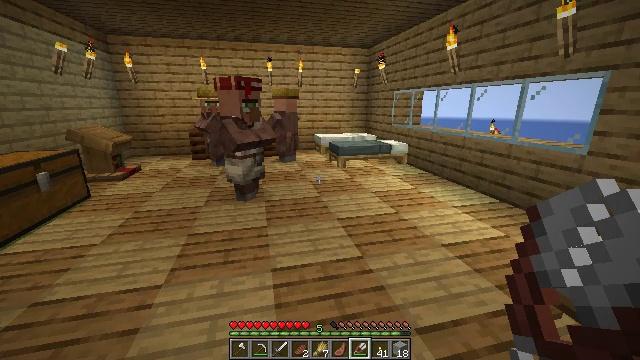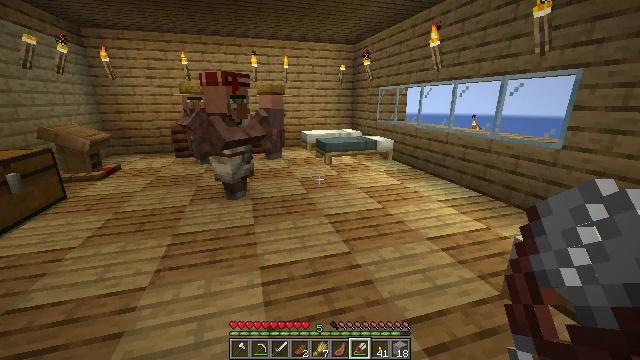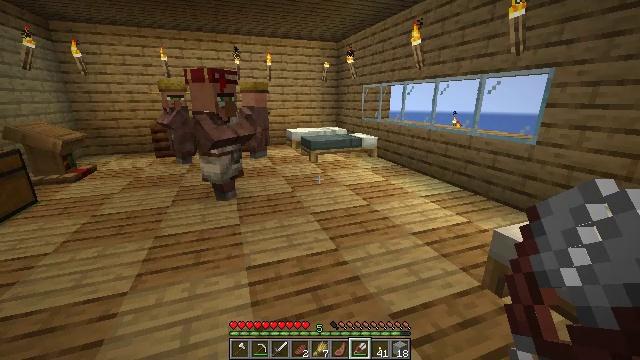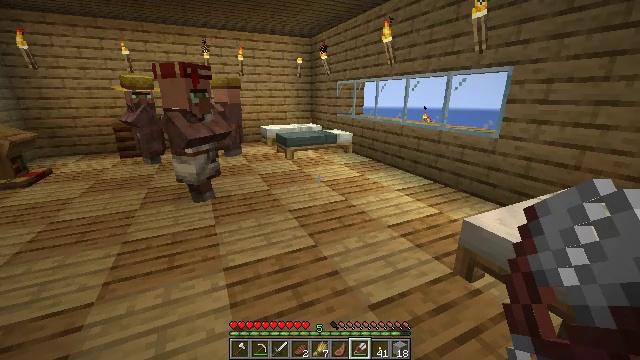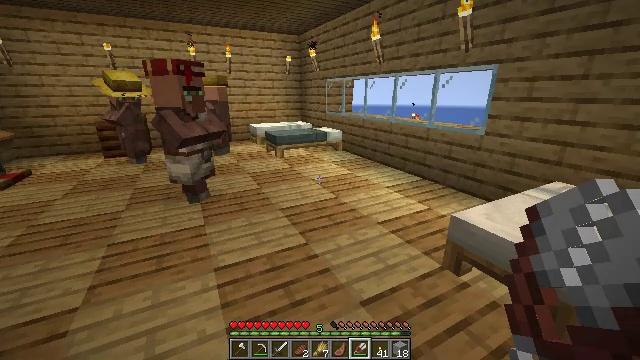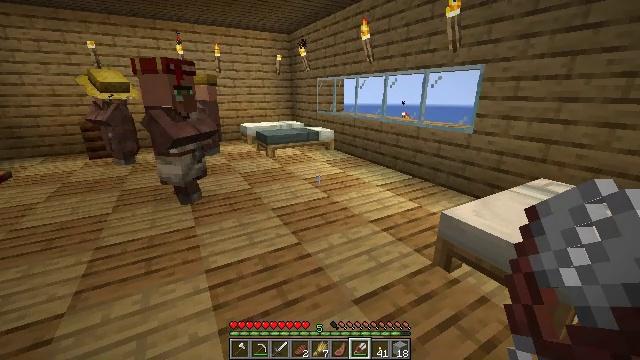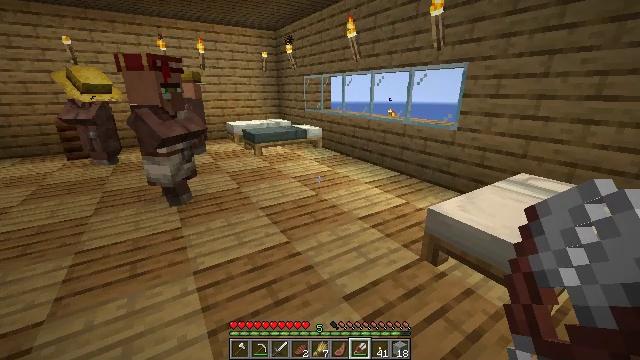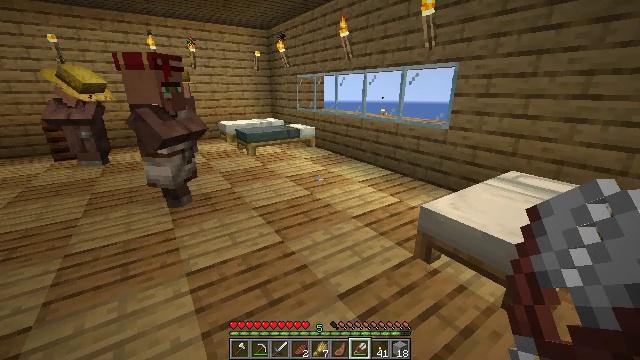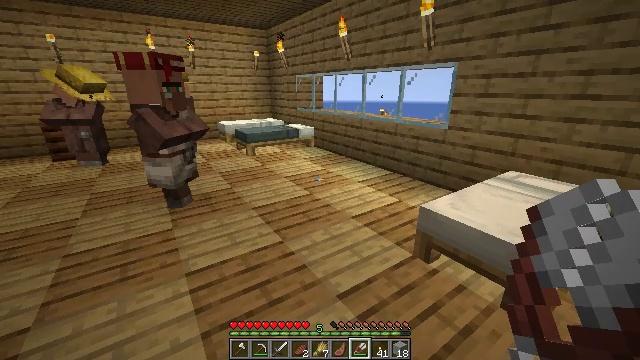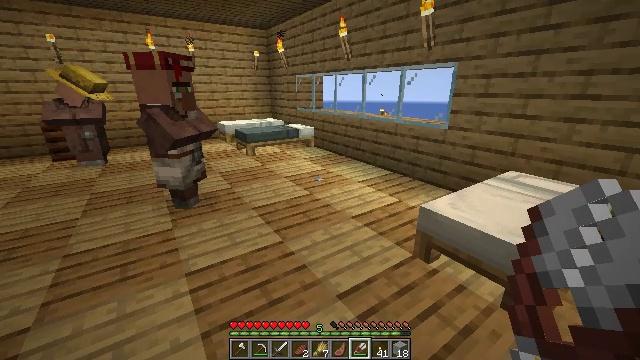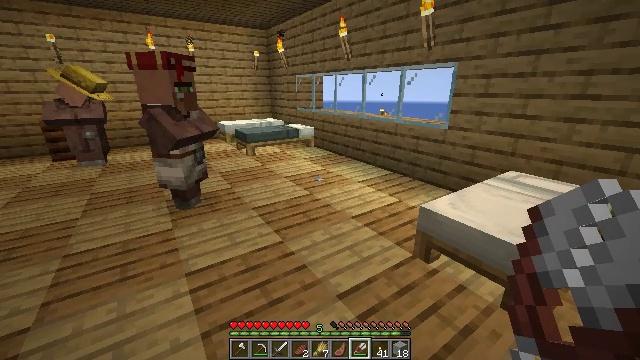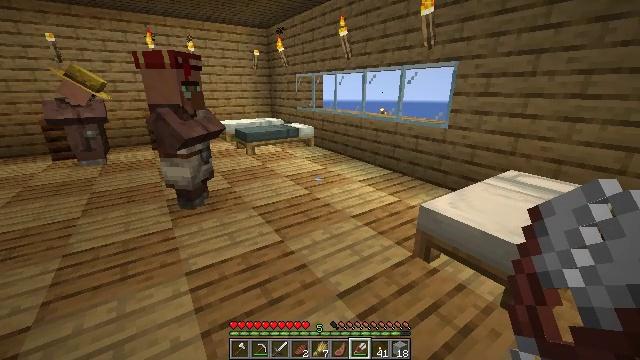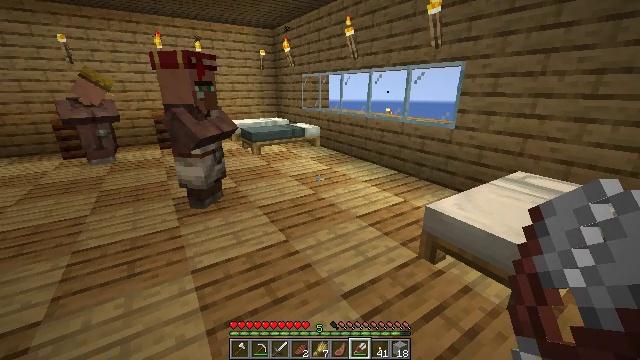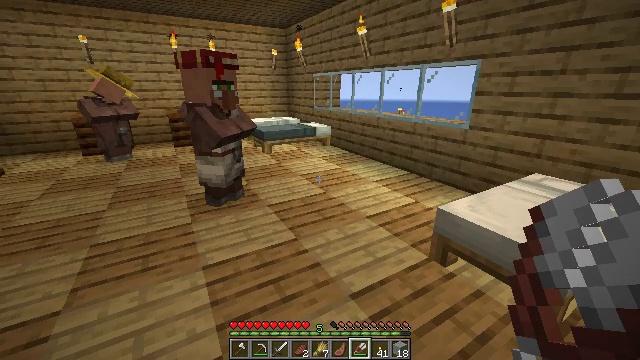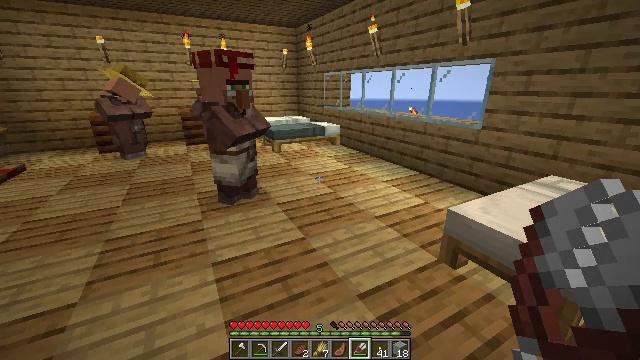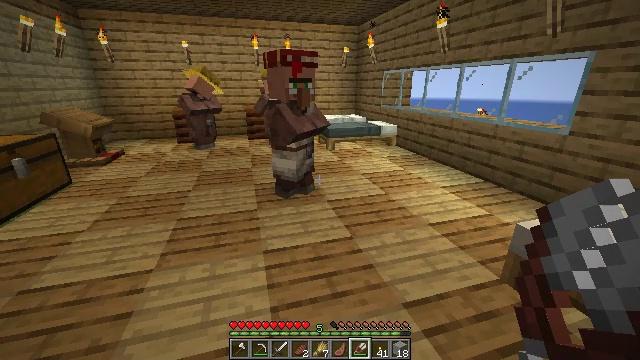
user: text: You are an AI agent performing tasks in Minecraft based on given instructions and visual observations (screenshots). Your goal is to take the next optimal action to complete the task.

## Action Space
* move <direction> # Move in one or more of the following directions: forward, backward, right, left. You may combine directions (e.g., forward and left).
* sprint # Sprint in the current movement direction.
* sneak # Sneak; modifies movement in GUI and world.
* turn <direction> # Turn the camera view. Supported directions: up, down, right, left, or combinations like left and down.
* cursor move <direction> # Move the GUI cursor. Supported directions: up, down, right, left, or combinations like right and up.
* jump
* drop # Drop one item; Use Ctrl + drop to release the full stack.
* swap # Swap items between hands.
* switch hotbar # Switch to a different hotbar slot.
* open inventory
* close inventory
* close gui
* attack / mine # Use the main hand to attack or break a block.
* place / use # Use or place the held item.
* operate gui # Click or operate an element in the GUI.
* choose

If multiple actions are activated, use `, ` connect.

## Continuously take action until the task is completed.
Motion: motion action
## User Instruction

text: Open the crafting table to craft a gray bed.
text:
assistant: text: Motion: turn right
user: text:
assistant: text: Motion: turn right
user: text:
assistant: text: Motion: turn right
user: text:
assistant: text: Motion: turn right
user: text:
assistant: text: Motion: turn right
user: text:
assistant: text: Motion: turn right
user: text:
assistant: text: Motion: turn right
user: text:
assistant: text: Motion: no_op
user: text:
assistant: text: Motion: no_op
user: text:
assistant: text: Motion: no_op
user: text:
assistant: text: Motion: no_op
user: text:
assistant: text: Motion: turn left
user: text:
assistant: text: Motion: turn left
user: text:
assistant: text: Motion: turn left
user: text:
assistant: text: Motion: turn left
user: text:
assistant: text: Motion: turn left
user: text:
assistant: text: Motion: turn left
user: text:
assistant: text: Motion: turn left
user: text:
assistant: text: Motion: turn left
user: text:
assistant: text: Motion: turn left
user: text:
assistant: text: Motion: turn left
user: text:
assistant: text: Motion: turn left
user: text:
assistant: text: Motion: turn left
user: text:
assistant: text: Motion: no_op
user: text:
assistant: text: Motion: no_op
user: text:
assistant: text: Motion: no_op
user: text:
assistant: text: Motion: no_op
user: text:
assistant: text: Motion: no_op
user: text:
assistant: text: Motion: no_op
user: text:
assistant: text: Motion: no_op